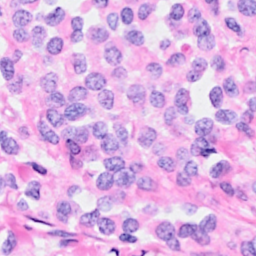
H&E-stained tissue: Breast